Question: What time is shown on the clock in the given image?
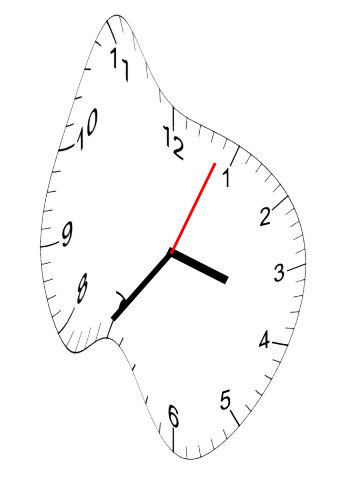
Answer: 03:36:04